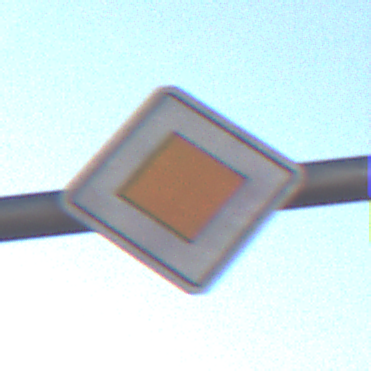
Verkehrszeichen: Vorfahrtsstrasse
Umgebung: Outdoor, Nature
Tageszeit: MorningAfternoon
Wetter: Clear
Licht: Natural
Jahreszeit: NotSpecified
Kontrast: HighContrast